Question: Hi i am trying to create a login page using the volley library. When i run the application, enter the required credentials and finally hit the login button, my logcat displays this error:

i don't know what seems to be causing this error, here is my Login Activity :
'''
public class LoginActivity extends Activity {
private static final String TAG = LoginActivity.class.getSimpleName();
private Button btnLogin;
private EditText inputUsername;
private EditText inputPassword;
private ProgressDialog pDialog;
private SessionManager session;
@Override
public void onCreate(Bundle savedInstanceState) {
super.onCreate(savedInstanceState);
setContentView(R.layout.activity_login);
inputUsername = (EditText) findViewById(R.id.username);
inputPassword = (EditText) findViewById(R.id.password);
btnLogin = (Button) findViewById(R.id.btnLogin);
// Progress dialog
pDialog = new ProgressDialog(this);
pDialog.setCancelable(false);
// Session manager
session = new SessionManager(getApplicationContext());
// Check if user is already logged in or not
if (session.isLoggedIn()) {
// User is already logged in. Take him to main activity
Intent intent = new Intent(LoginActivity.this, MainActivity.class);
startActivity(intent);
finish();
}
// Login button Click Event
btnLogin.setOnClickListener(new View.OnClickListener() {
public void onClick(View view) {
String username = inputUsername.getText().toString();
String password = inputPassword.getText().toString();
// Check for empty data in the form
if (username.trim().length() > 0 && password.trim().length() > 0) {
// login user
checkLogin(username, password);
} else {
// Prompt user to enter credentials
Toast.makeText(getApplicationContext(),
"Please enter the credentials!", Toast.LENGTH_LONG)
.show();
}
}
});
}
private void checkLogin(final String username, final String password) {
// Tag used to cancel the request
String tag_string_req = "req_login";
pDialog.setMessage("Logging in ...");
showDialog();
StringRequest strReq = new StringRequest(Method.POST,
AppConfig.URL_REGISTER, new Response.Listener<String>() {
@Override
public void onResponse(String response) {
Log.d(TAG, "Login Response: " + response.toString());
hideDialog();
try {
JSONObject jObj = new JSONObject(response);
boolean error = jObj.getBoolean("error");
// Check for error node in json
if (!error) {
// user successfully logged in
// Create login session
session.setLogin(true);
// Launch main activity
Intent intent = new Intent(LoginActivity.this,
MainActivity.class);
startActivity(intent);
finish();
} else {
// Error in login. Get the error message
String errorMsg = jObj.getString("error_msg");
Toast.makeText(getApplicationContext(),
errorMsg, Toast.LENGTH_LONG).show();
}
} catch (JSONException e) {
// JSON error
e.printStackTrace();
}
}
}, new Response.ErrorListener() {
@Override
public void onErrorResponse(VolleyError error) {
Log.e(TAG, "Login Error: " + error.getMessage());
Toast.makeText(getApplicationContext(),
error.getMessage(), Toast.LENGTH_LONG).show();
hideDialog();
}
}) {
@Override
protected Map<String, String> getParams() {
// Posting parameters to login url
Map<String, String> params = new HashMap<String, String>();
params.put("tag", "login");
params.put("username", username);
params.put("password", password);
return params;
}
};
// Adding request to request queue
AppController.getInstance().addToRequestQueue(strReq, tag_string_req);
}
private void showDialog() {
if (!pDialog.isShowing())
pDialog.show();
}
private void hideDialog() {
if (pDialog.isShowing())
pDialog.dismiss();
}}
'''
Please assist me. Or help me find an easier way to log in using JSON and a MYSQL db. thanks
Here is my AppController class:
'''
public class AppController extends Application {
public static final String TAG = AppController.class.getSimpleName();
private RequestQueue mRequestQueue;
private static AppController mInstance;
@Override
public void onCreate() {
super.onCreate();
mInstance = this;
}
public static synchronized AppController getInstance() {
return mInstance;
}
public RequestQueue getRequestQueue() {
if (mRequestQueue == null) {
mRequestQueue = Volley.newRequestQueue(getApplicationContext());
}
return mRequestQueue;
}
public <T> void addToRequestQueue(Request<T> req, String tag) {
req.setTag(TextUtils.isEmpty(tag) ? TAG : tag);
getRequestQueue().add(req);
}
public <T> void addToRequestQueue(Request<T> req) {
req.setTag(TAG);
getRequestQueue().add(req);
}
public void cancelPendingRequests(Object tag) {
if (mRequestQueue != null) {
mRequestQueue.cancelAll(tag);
}
}}
'''
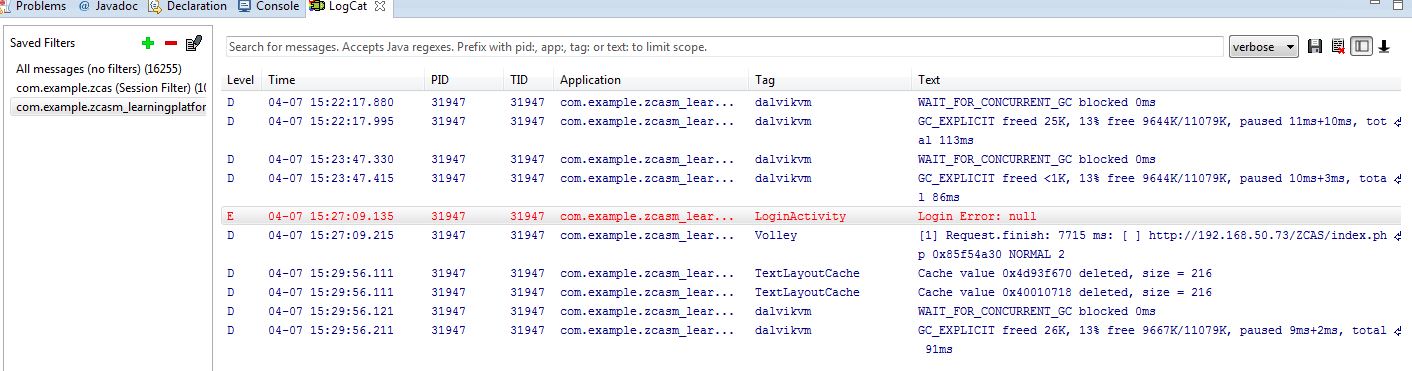
Answer: In my case just, I change my local url to online
'''
URL_REGISTER = "http://192.168.1.1/Register.php";
'''
to
'''
URL_REGISTER = "http://Webserver/Register.php"
'''
don't know why this works for me lol